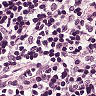
Metastatic tissue present: no